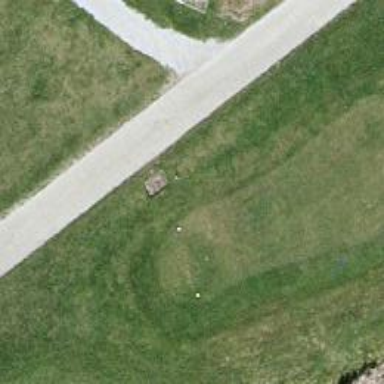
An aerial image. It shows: Golf tee.